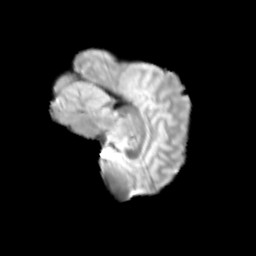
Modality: T2w
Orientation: sagittal
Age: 11
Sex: male
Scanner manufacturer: siemens
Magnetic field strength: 3 T
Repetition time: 3.8 s
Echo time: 0.07 s